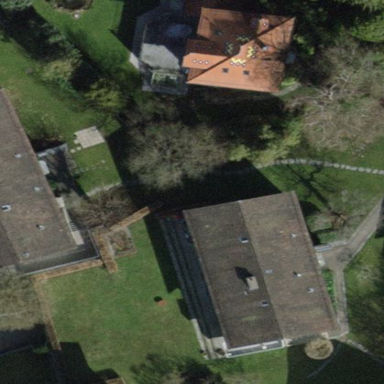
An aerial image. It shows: Building with gabled roof.